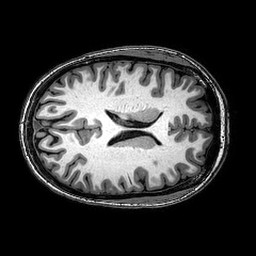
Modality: T1w
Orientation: axial
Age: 23
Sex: female
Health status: healthy
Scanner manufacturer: philips
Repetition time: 0.008266 s
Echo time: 0.0038 s